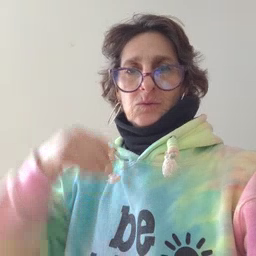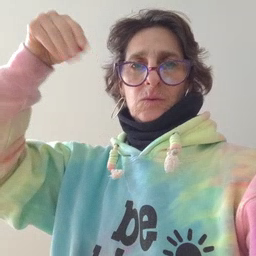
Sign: store